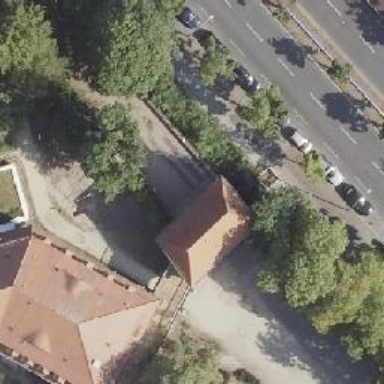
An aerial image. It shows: Footway tunnel passing through building.